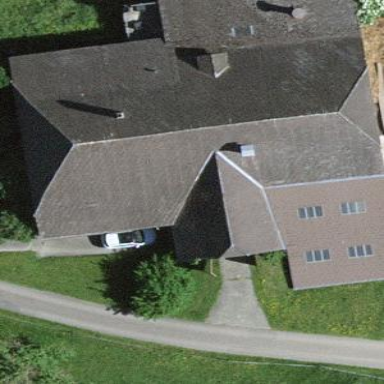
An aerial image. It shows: Farm building.